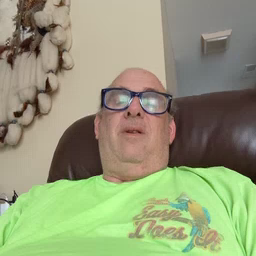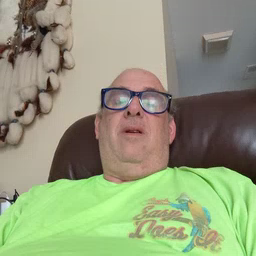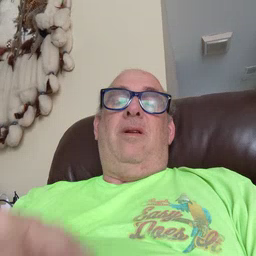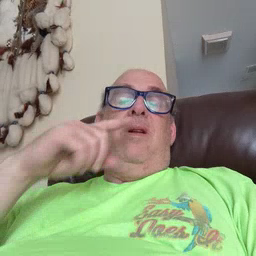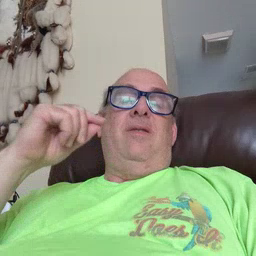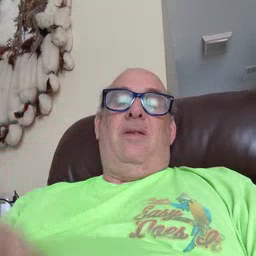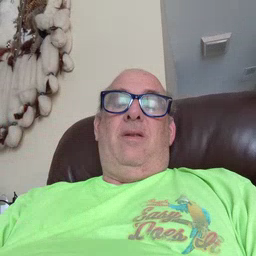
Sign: cat